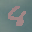
Label: 8